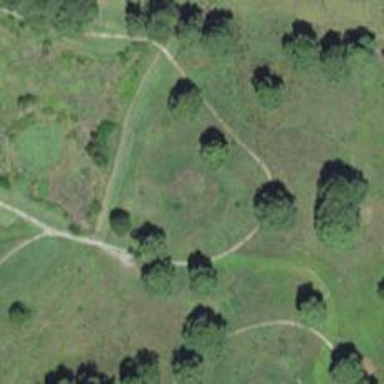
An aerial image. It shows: Golf hole.